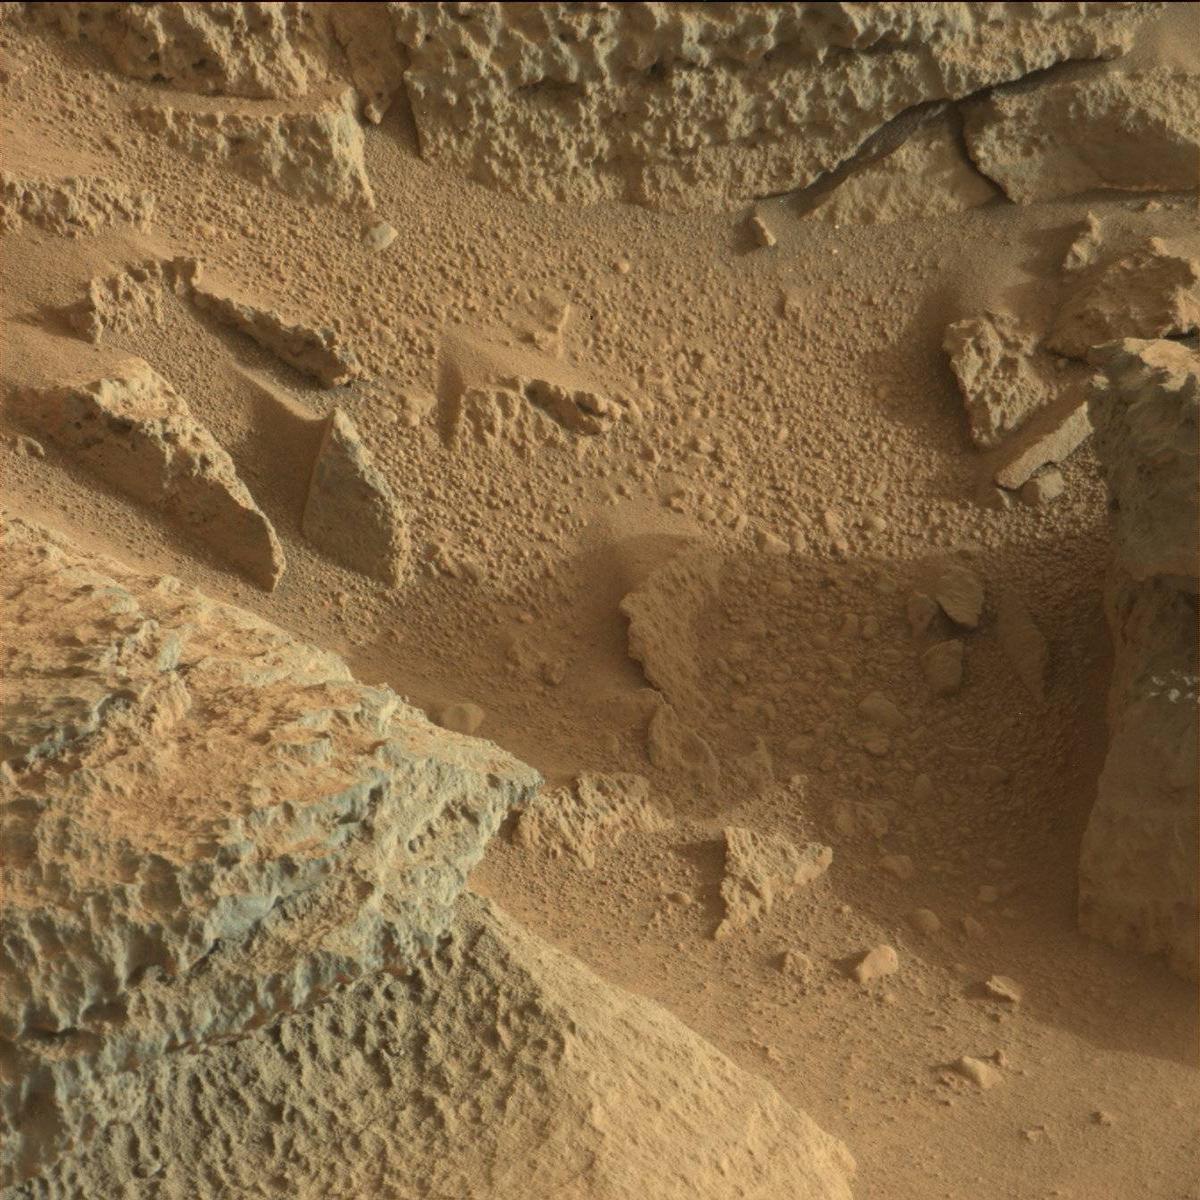
Terrain classes present: Bedrock, Rock, Sand / Soil